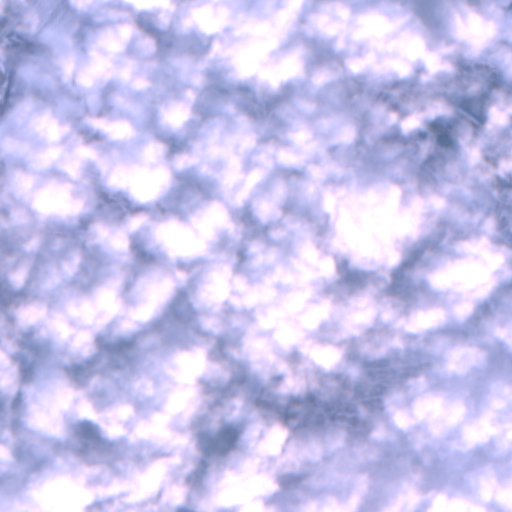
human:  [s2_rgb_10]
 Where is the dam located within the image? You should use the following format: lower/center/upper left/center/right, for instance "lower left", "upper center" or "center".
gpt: The dam is located in the center of the image.
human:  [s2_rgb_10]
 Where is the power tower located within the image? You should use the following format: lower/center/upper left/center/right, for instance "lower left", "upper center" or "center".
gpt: The power tower is located in the lower of the image.
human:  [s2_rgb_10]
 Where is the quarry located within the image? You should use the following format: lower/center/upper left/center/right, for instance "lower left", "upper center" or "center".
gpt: There is no quarry in the image.